Question: I want to run pjsip on my iPhone simulator but I am not able to run that. I properly follow the the steps given with it. But it shows errors e.g.

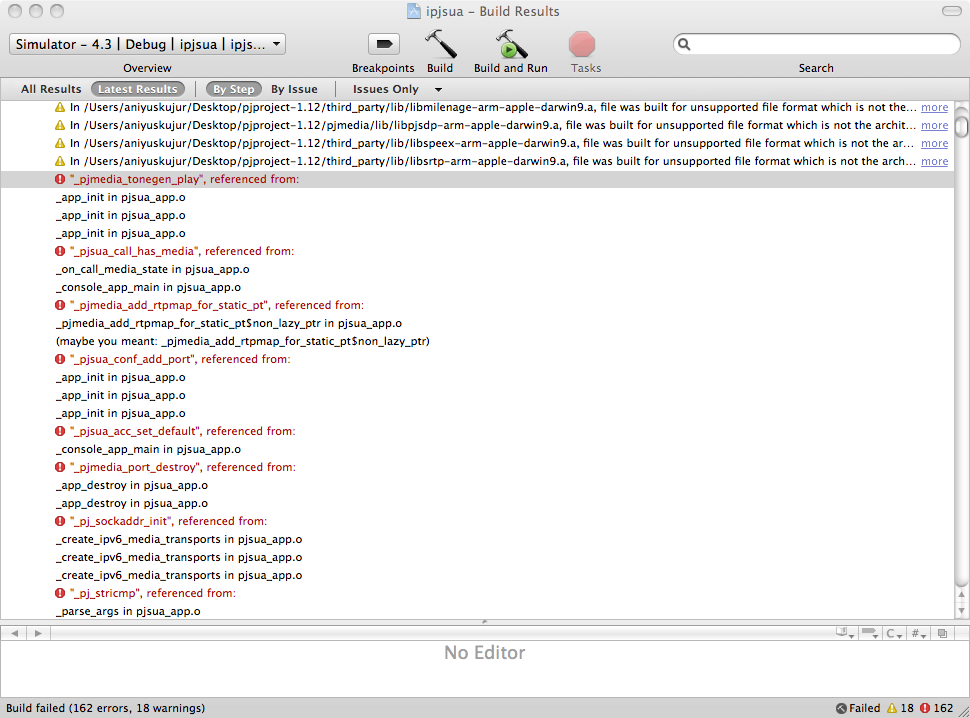
Answer: It seems the static library provided is built with device architecture. Try to run the application in Device. Otherwise, get the source code and compile it for i386 architecture (to support simulator)
For more details, please visit this <URL>